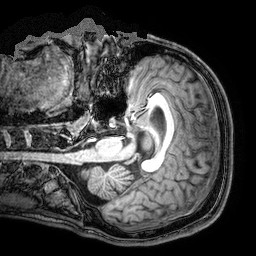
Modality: T1w
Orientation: coronal
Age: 20
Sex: male
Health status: ill
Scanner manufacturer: philips
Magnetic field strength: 3 T
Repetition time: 8.085 s
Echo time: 3.697 s